Question: I would like to create a Control like the Pivot-Table in an Add-In XML ribbon.
It's like a clickable button at the top and a dropdown Label opening a menu.
Using the VSTO ribbon designer I am not able to reproduce it.
In fact what I need is the XML for this control.
Any idea ?

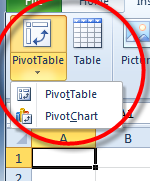
Answer: You're seeing a control, which needs to have exactly two children:
- -
In this case the has an image set (the pivot table picture) and a child (with the label 'PivotTable'). The then has two children, the two below called PivotTable and PivotChart.
An xml fragment might look like this:
'''
<splitButton id='split' size='large'>
<button id='splitButton' label='SplitButton' image='M' />
<menu id='splitMenu' >
<button id='splitMenuButton1' label='SplitMenuButton1' />
<button id='splitMenuButton2' label='SplitMenuButton2' />
</menu>
</splitButton>
'''
giving me this in Excel: